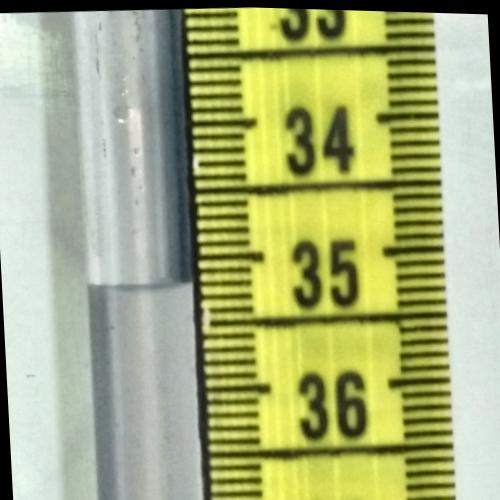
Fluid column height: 35.2 cm